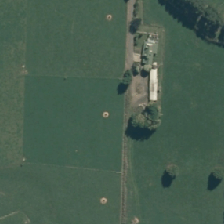
Land cover: shortrotation_cropland